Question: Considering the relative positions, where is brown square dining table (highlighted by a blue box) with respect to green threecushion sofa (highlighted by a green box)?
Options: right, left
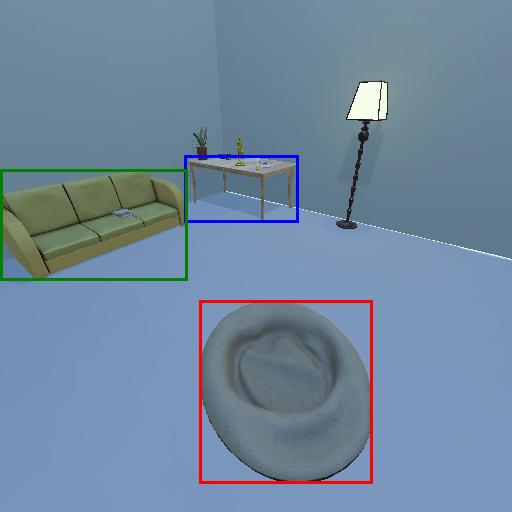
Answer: right